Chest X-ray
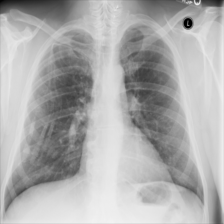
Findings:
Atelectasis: negative
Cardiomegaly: negative
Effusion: negative
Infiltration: negative
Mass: negative
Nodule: positive
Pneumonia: negative
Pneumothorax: negative
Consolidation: negative
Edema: negative
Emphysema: negative
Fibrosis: negative
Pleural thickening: negative
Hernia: negative